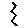
Label: zigzag